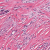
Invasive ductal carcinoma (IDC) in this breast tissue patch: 1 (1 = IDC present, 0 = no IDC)